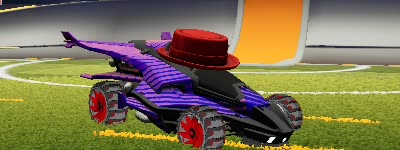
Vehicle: aftershock